Question:
This example is what I want. I am wondering is that possible to display img1, img2 and img3 based on their distance to the center image?(Say I know the distance between img1 and center is 2, img2 to center is 3, img3 to center is 1)
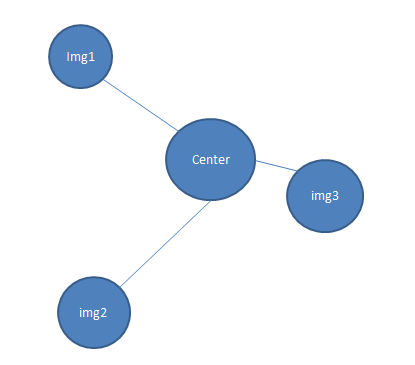
Answer: You'll need to use JavaScript to write inline CSS for you. The D3.js library is wonderful for building these type of diagrams.
Here is a similar example from the D3.js website:
<URL>
More examples here:
<URL>